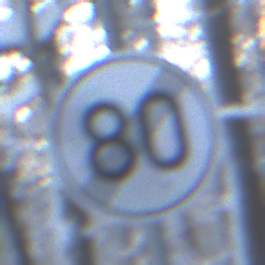
Verkehrszeichen: EndeGeschwindigkeit80
Umgebung: Outdoor, Nature
Tageszeit: MorningAfternoon
Wetter: Clear
Licht: Natural
Jahreszeit: Winter
Kontrast: LowContrast